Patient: sex M, age 57
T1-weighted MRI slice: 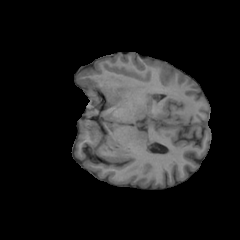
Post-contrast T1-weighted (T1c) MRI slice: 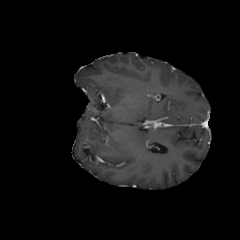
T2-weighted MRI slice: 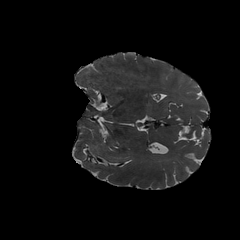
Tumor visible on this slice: yes
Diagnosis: Glioblastoma, IDH-wildtype
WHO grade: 4